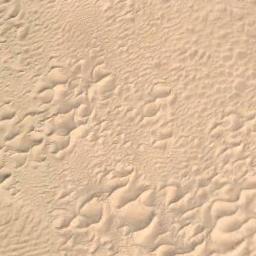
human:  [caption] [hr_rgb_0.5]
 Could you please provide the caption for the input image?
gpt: The desert is full of white sand .

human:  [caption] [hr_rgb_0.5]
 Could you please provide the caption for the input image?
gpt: There are many lines in the desert .

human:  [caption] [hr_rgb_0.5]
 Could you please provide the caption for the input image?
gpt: The desert has yellow sand and some pyramidal dunes of different sizes .

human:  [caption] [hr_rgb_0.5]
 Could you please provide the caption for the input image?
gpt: This is a yellow desert with fish scale texture .

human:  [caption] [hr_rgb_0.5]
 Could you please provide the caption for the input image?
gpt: A yellow desert with many dunes .